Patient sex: F
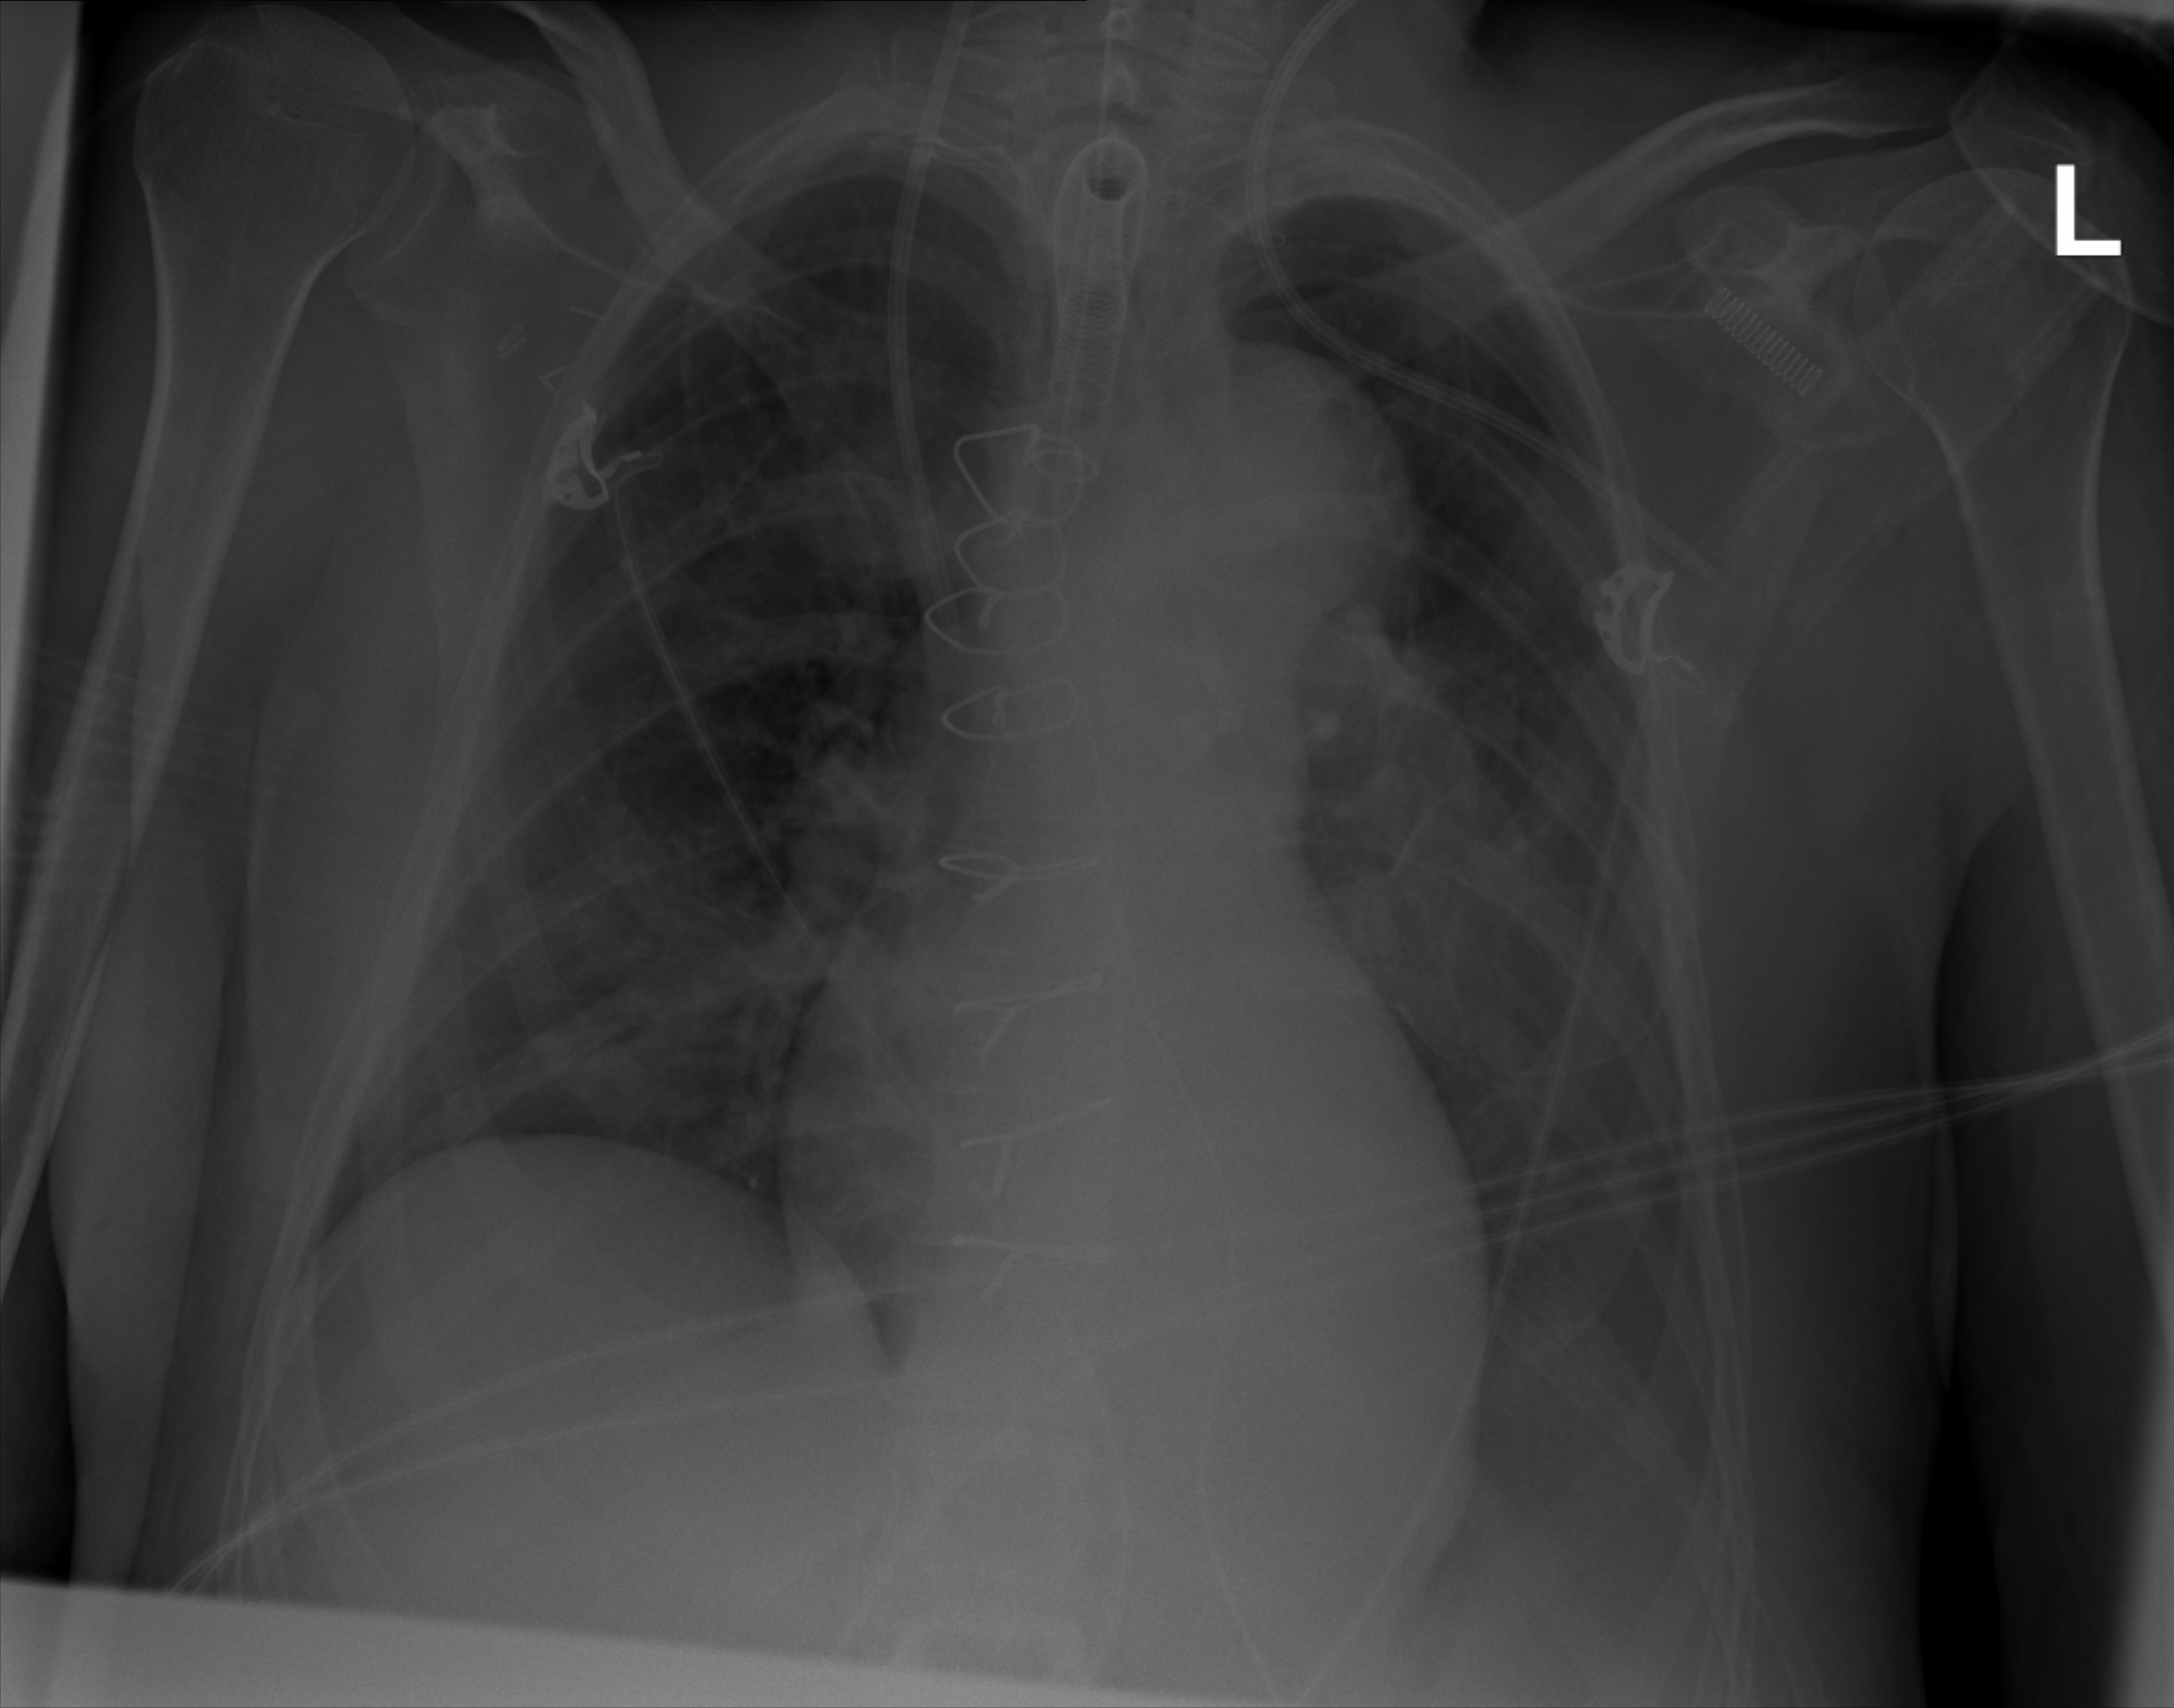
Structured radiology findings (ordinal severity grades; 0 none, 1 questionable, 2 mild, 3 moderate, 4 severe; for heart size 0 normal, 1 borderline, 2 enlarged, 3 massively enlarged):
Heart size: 2
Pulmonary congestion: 0
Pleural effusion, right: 0
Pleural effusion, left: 2
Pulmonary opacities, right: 1
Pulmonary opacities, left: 0
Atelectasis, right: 2
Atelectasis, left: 2